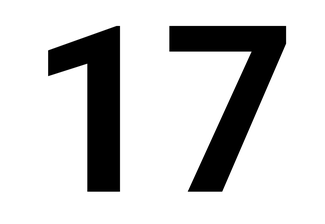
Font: Roboto_Bold